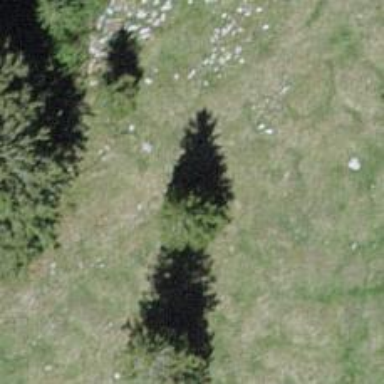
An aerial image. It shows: Needle-leaved tree in its natural environment.